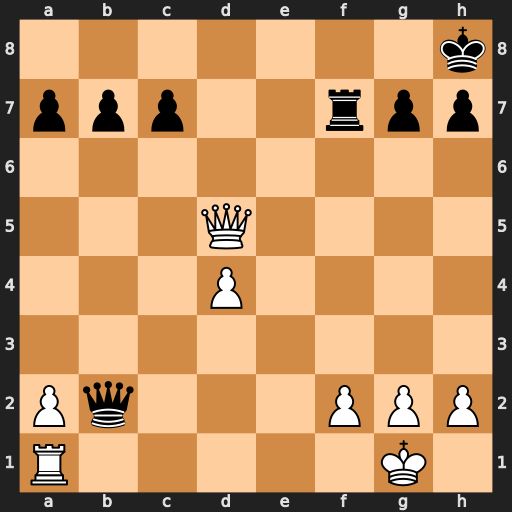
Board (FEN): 7k/ppp2rpp/8/3Q4/3P4/8/Pq3PPP/R5K1
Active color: w
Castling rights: -
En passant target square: -
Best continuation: Qd8+ Rf8 Qxf8#